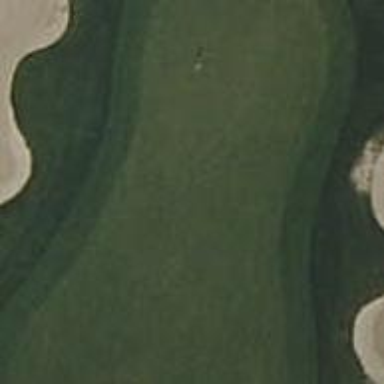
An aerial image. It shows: Golf green.